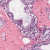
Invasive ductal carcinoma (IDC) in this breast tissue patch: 0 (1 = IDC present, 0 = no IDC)